Interaction volume radius: 10 \u00c5
Interaction volume height: 35 \u00c5
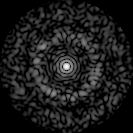
Disorder parameter: 0.8284